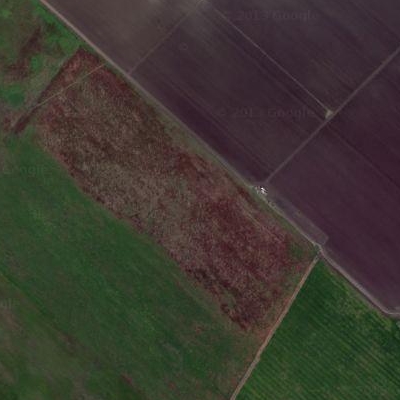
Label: bField